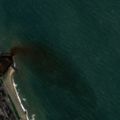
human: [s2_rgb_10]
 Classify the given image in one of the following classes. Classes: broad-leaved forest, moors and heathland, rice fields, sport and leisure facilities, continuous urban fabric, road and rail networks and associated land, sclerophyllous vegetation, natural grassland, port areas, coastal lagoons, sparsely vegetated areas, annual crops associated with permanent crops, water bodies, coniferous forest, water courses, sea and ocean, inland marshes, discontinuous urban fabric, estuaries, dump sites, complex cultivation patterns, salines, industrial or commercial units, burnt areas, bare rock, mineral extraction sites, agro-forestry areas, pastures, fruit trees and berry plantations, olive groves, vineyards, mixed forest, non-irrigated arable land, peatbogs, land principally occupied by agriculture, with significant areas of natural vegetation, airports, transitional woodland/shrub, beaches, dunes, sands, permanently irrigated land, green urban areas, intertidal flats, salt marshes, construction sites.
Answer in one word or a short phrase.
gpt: continuous urban fabric, discontinuous urban fabric, sea and ocean